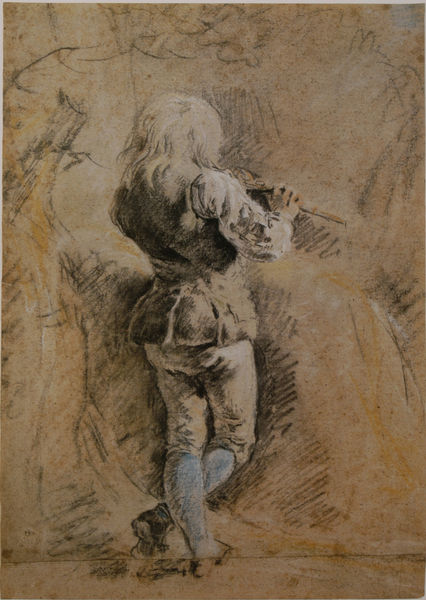
Titel: Der stehende Cantius Dillis, Flöte spielend, von hinten gesehen
Künstler: Johann Georg von Dillis
Institution: (Privatbesitz)
Schlagwörter: blau, dunkel, hand, kopf, mann, schatten, weiß, bäume, gelb, menschen, ocker, braun, finger, frau, grau, haar, hell, hintergrund, kreide, licht, pastell, rücken, schwarz, skizze, zeichnung, beige, rock, blond, hemd, hose, jacke, wand, arm, arme, bluse, falten, kleidung, mensch, rembrandt, stehen, ärmel, hände, instrument, boden, haare, lange haare, mantel, pose, kind, musik, musiker, person, beine, mähne, schnell, taille, hintern, rückenansicht, papier, ansicht, schuhe, üben, mauer, schattierung, schattierungen, klein, vergilbt, linien, füsse, sepia, jeans, musizieren, socke, socken, strumpf, junge, wade, waden, jackett, jacket, weste, striche, konzentration, spiel, strümpfe, knabe, buch, fuss, bub, linie, kohle, rückenfigur, schraffur, schraffuren, koloriert, bleistift, stiefel, schuh, entwurf, kohlezeichnung, stift, bleistiftzeichnung, flöte, geige, zeichnen, blua, strumpfhose, wams, frei, kniebundhose, kniestrümpfe, kniebundhosen, pfeiffe, zeichnunt, flöten, rötel, flötenspieler, musikant, bursche, kniehose, langes haar, gummizug, knickebocker, rückensicht, blaue socken, erschränkte beine, kritzeln, po, blaue strümpfe, angestückt, srückenbild